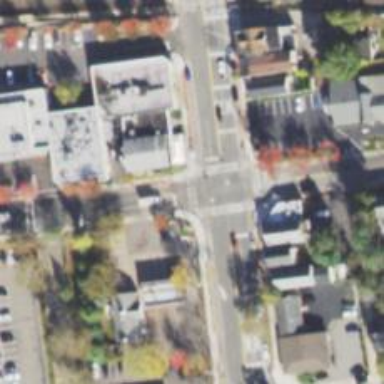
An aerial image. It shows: Marked road crossing.